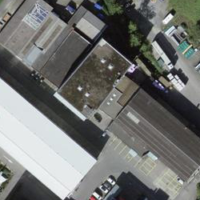
EUNIS habitat code: 54
Species observed at this site:
Lamium galeobdolon